Question: I have requirement for a web app that states that a user should be able to either upload an instruction document(s) (.pdf, .doc, .txt) or provide text for the instructions. The user can upload a document and provide text, or they can do one-or-the-other, but they have to do something (not nullable). How would this be designed in a database? Would this be considered a complete sub-type (see below)?

This is tiny part of a larger schema, so I just posted what I felt was necessary for this particular question.
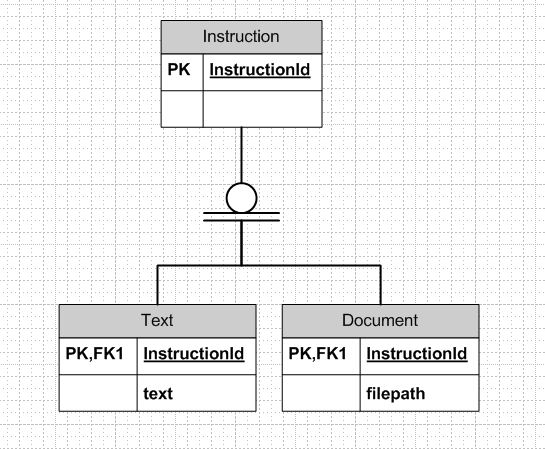
Answer: <URL> is fine, except this can, in fact, be done purely through declarative integrity while keeping separate tables. The trick is to combine deferred circular FOREIGN KEYs with a little bit of creative denormalization:

'''
CREATE TABLE Instruction (
InstructionId INT PRIMARY KEY,
TextId INT UNIQUE,
DocumentId INT UNIQUE,
CHECK (
(TextId IS NOT NULL AND InstructionId = TextId)
OR (DocumentId IS NOT NULL AND InstructionId = DocumentId)
)
);
CREATE TABLE Text (
InstructionId INT PRIMARY KEY,
FOREIGN KEY (InstructionId) REFERENCES Instruction (TextId) ON DELETE CASCADE
);
CREATE TABLE Document (
InstructionId INT PRIMARY KEY,
FOREIGN KEY (InstructionId) REFERENCES Instruction (DocumentId) ON DELETE CASCADE
);
ALTER TABLE Instruction ADD FOREIGN KEY (TextId) REFERENCES Text DEFERRABLE INITIALLY DEFERRED;
ALTER TABLE Instruction ADD FOREIGN KEY (DocumentId) REFERENCES Document DEFERRABLE INITIALLY DEFERRED;
'''
Inserting Text is done like this:
'''
INSERT INTO Instruction (InstructionId, TextId) VALUES (1, 1);
INSERT INTO Text (InstructionId) VALUES (1);
COMMIT;
'''
Inserting Document like this:
'''
INSERT INTO Instruction (InstructionId, DocumentId) VALUES (2, 2);
INSERT INTO Document (InstructionId) VALUES (2);
COMMIT;
'''
And inserting both Text and Document like this:
'''
INSERT INTO Instruction (InstructionId, TextId, DocumentId) VALUES (3, 3, 3);
INSERT INTO Text (InstructionId) VALUES (3);
INSERT INTO Document (InstructionId) VALUES (3);
COMMIT;
'''
However, trying to insert Instruction alone on commit:
'''
INSERT INTO Instruction (InstructionId, TextId) VALUES (4, 4);
COMMIT; -- Error (FOREIGN KEY violation).
'''
Attempting to insert the "mismatched type" also on commit:
'''
INSERT INTO Document (InstructionId) VALUES (1);
COMMIT; -- Error (FOREIGN KEY violation).
'''
And of course, trying to insert bad values into Instruction (this time before commit):
'''
INSERT INTO Instruction (InstructionId, TextId) VALUES (5, 6); -- Error (CHECK violation).
INSERT INTO Instruction (InstructionId) VALUES (7); -- Error (CHECK violation).
'''